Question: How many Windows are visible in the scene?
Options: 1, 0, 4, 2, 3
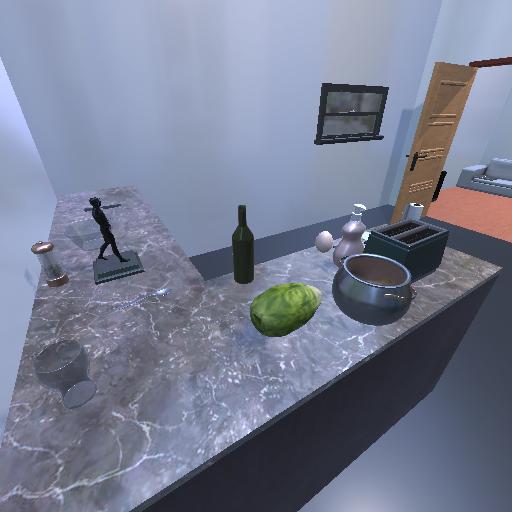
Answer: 1